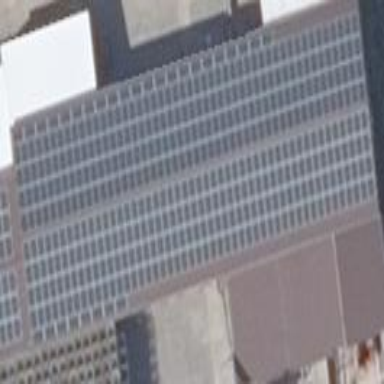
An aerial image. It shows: Small solar photovoltaic panel generator inside building.